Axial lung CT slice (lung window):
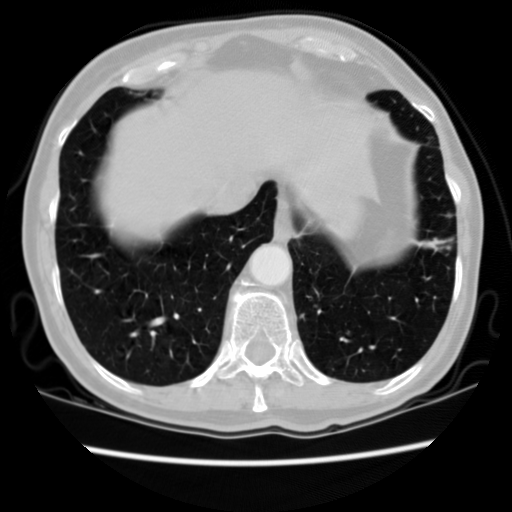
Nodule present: no